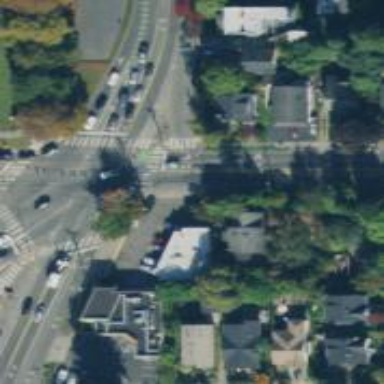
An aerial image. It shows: Traffic island located on footway.